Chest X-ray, AP view. Patient: 31 years old, sex F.
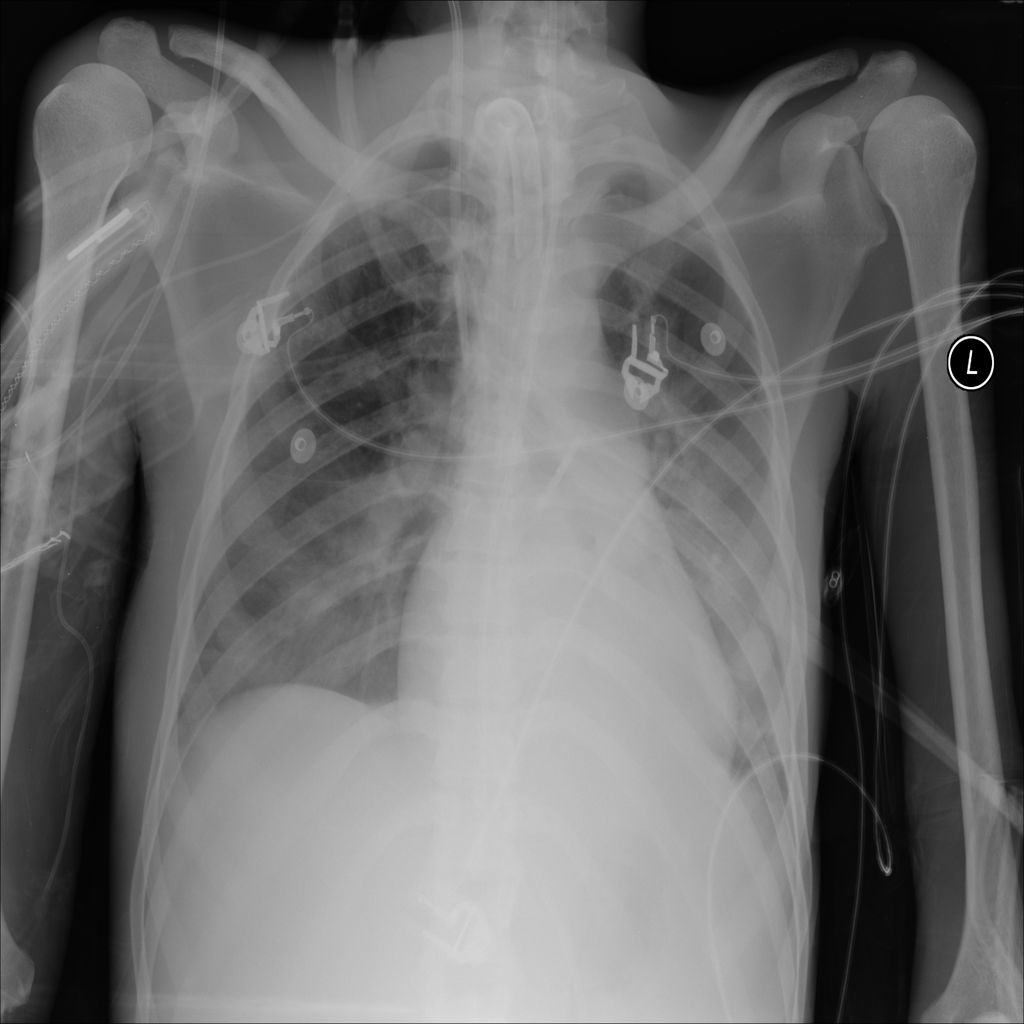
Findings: Effusion, Infiltration